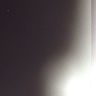
Metastatic tissue present: no